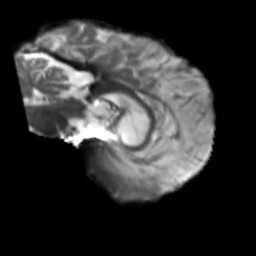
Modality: T2w
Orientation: sagittal
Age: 64
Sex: male
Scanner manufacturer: siemens
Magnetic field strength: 3 T
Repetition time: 5.47 s
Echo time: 0.0854 s